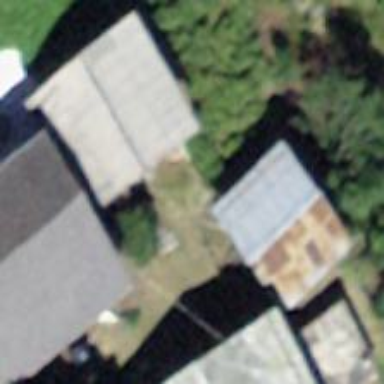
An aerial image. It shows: Barn.